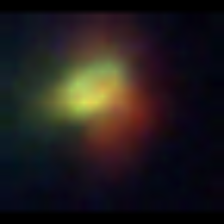
Taxon: NanoPlankton
Group: Other